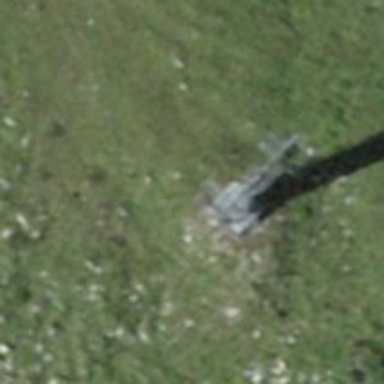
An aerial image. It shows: Pylon used for aerialway.